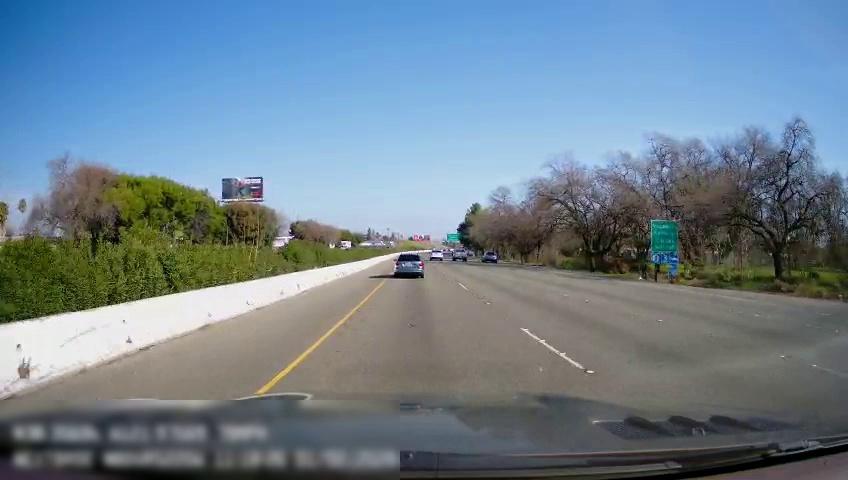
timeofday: Day
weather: Sunny
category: Drivable Space
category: Vehicles | Car
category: Vehicles | Truck
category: Vehicles | SUV
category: Vehicles | Truck
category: Vehicles | SUV
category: Lanes | Current Lane
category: Lanes | Current Lane
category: Lanes | Alternate Lane
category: Traffic | Signs
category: Traffic | Signs